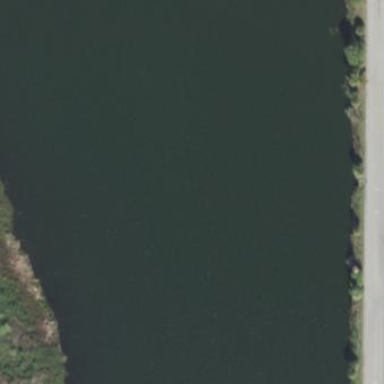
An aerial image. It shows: Serene lake.